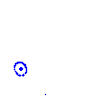
Particle: proton